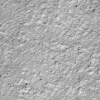
Atmospheric dust classification: not_dusty